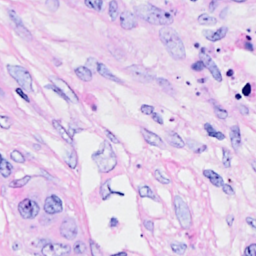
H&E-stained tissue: Breast